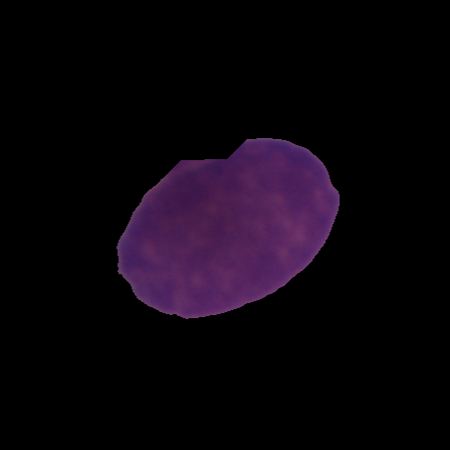
Label: cancer